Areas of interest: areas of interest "Swimming Pool"
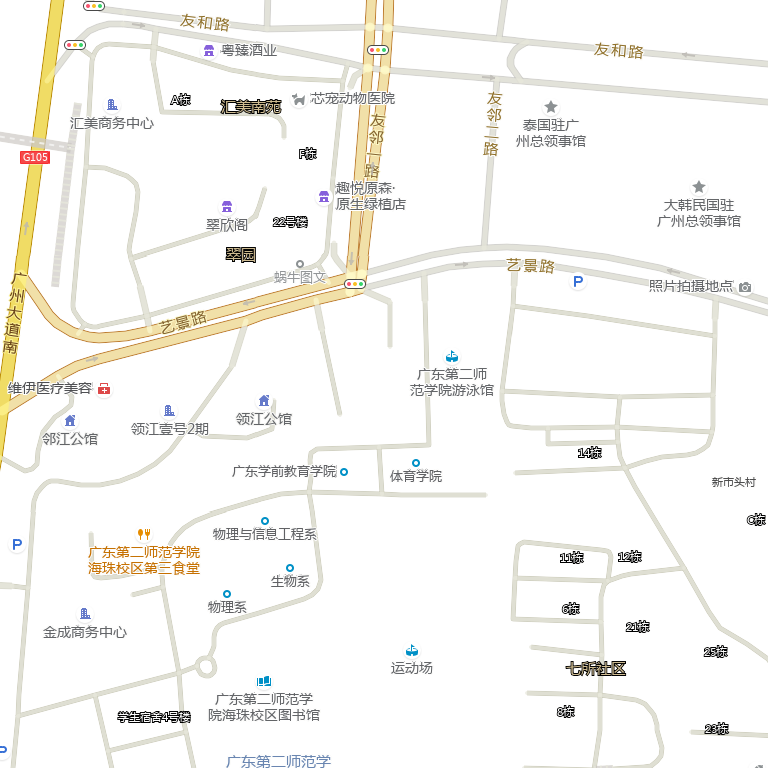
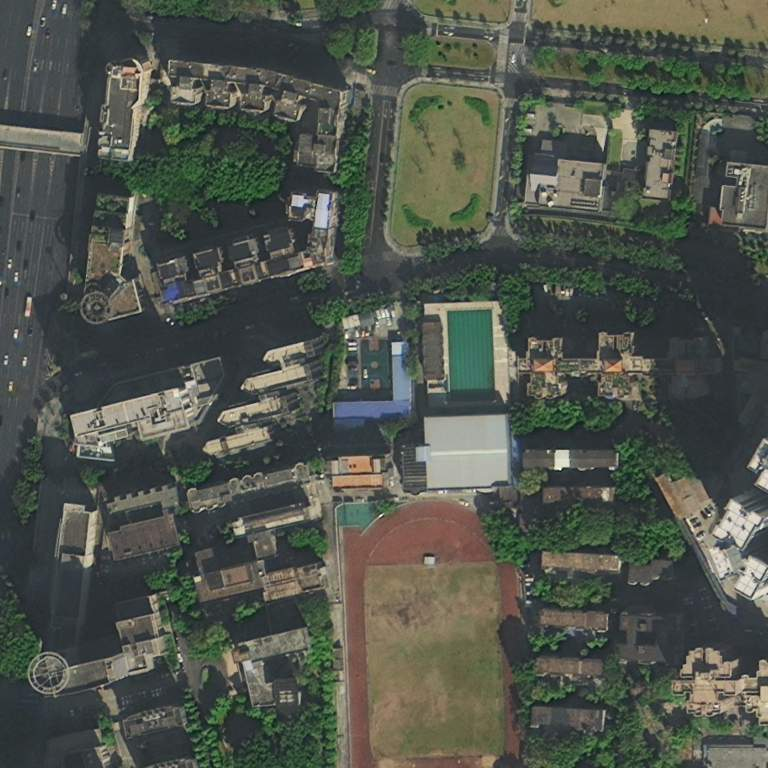